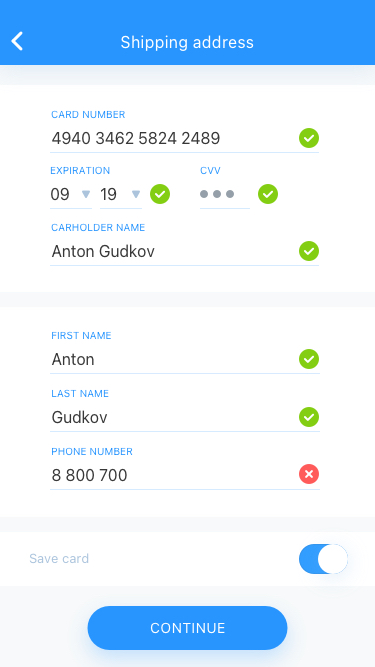
Text in this UI design:
Save card
09
Expiration
19
CVV